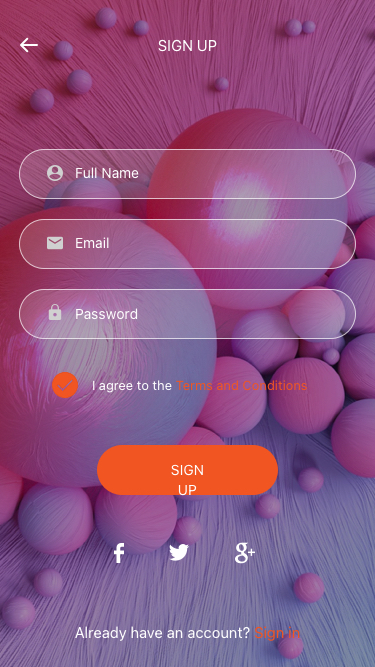
Text in this UI design:
Already have an account? Sign in
Sign Up
Email
Full Name
I agree to the Terms and Conditions
Password